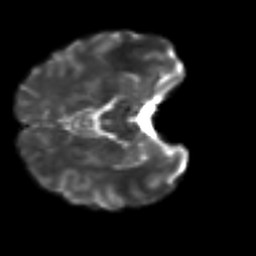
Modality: T2w
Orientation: axial
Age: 23
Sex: male
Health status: healthy
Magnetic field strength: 3 T
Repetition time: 8.4 s
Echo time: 0.0926 s